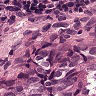
Metastatic tissue present: yes